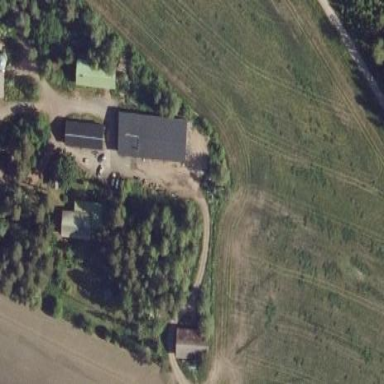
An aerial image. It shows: Farmyard area.